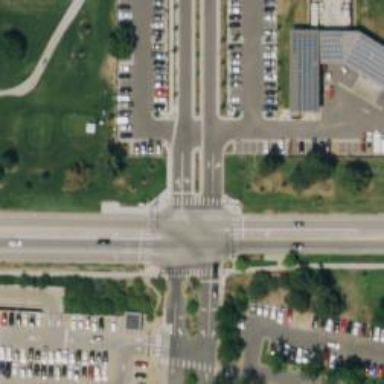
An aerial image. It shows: Zebra crossing on the road.